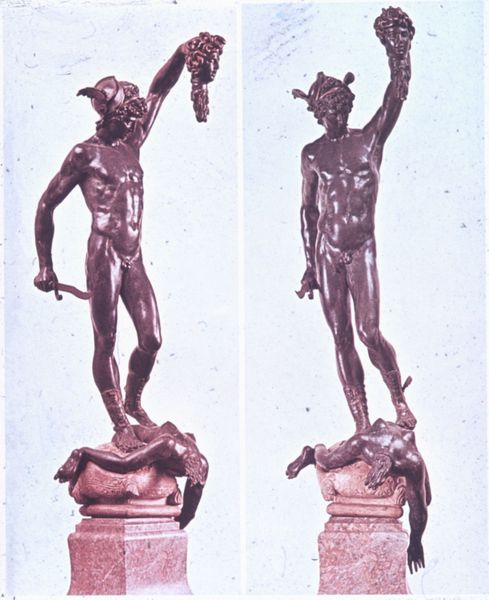
Titel: Perseus (Bronzemodell)
Künstler: Benvenuto Cellini
Institution: Florenz, Bargello
Schlagwörter: akt, flügel, kampf, kopf, körper, mann, nackt, braun, frau, hut, enthauptung, geköpft, köpfen, messer, mord, sockel, stein, tod, tot, figur, haare, stehend, locken, skulptur, statue, federhut, zwei, figuren, gewalt, bronze, liegend, zeigen, foto, blut, maske, torso, schwert, helm, sieg, statuen, dolch, florenz, medusa, perseus, schlangen, opfer, hermes, mamor, hochhalten, frauenkopf, dolche, recken, sokel, donatello, medus, 1300, doclh, cellinio, medua